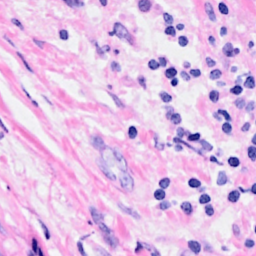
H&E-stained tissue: Breast